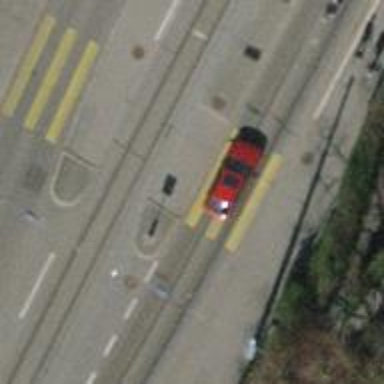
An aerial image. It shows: Uncontrolled zebra crossing where the road intersects with tram railway. The crossing is marked with zebra markings.